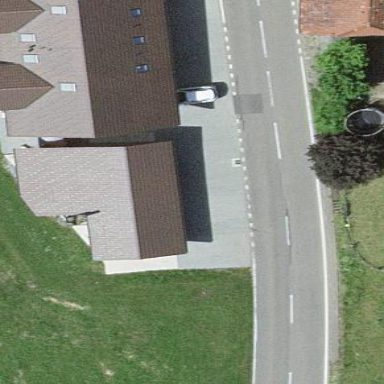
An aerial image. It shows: Garage building.